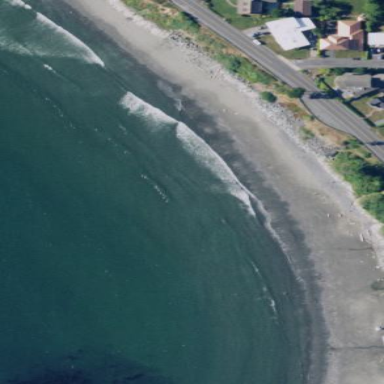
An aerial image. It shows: Sandy beach with natural surroundings.